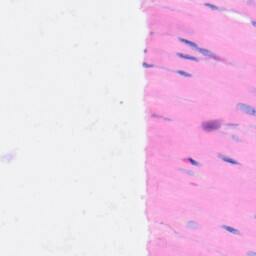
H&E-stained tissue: Heart